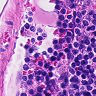
Metastatic tissue present: no